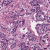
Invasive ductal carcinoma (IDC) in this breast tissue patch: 1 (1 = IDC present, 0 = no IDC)